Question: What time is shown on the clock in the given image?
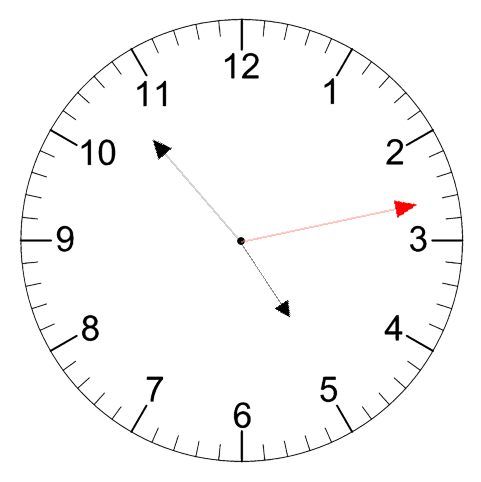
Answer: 04:53:13